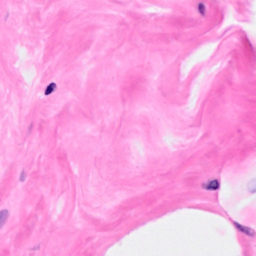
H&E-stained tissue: Breast